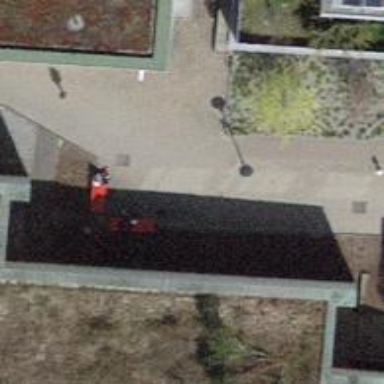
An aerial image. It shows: Red bench.